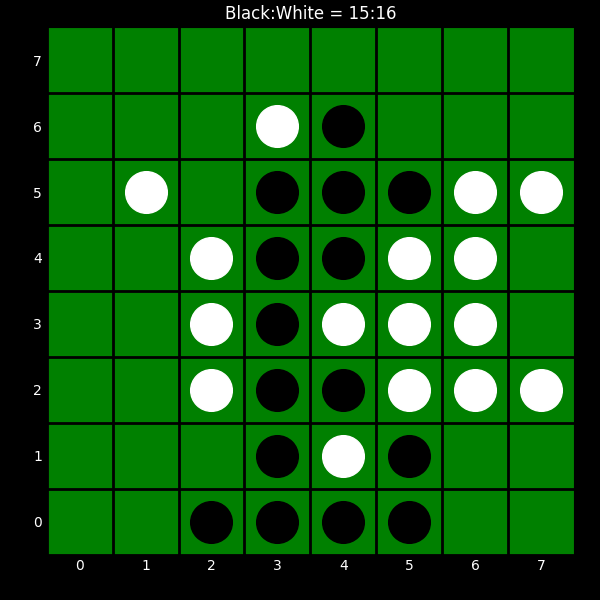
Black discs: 15
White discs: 16